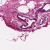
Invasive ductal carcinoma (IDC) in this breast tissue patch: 0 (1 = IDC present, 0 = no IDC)